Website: macys
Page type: customer-info-address
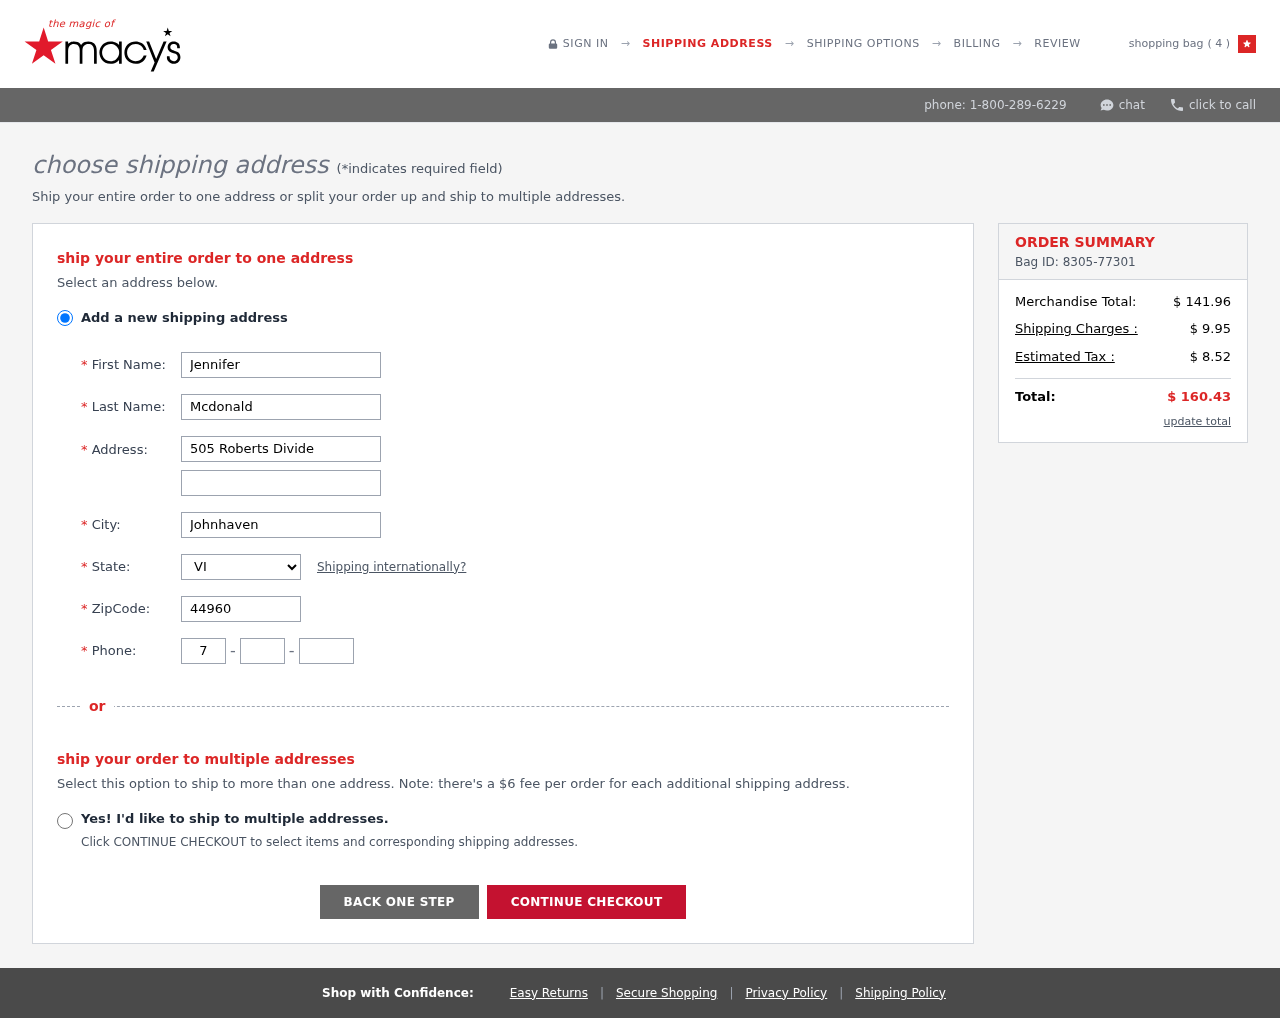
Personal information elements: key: PII_CITY
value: Johnhaven
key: PII_FIRSTNAME
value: Jennifer
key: PII_LASTNAME
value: Mcdonald
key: PII_PHONE_AREA
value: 779
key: PII_PHONE_PREFIX
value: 761
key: PII_PHONE_SUFFIX
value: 8192
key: PII_POSTCODE
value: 44960
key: PII_STATE_ABBR
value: VI
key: PII_STREET
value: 505 Roberts Divide
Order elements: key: ORDER_NUM_ITEMS
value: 4
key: ORDER_ID
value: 8305-77301
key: ORDER_SUBTOTAL
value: $ 141.96
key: ORDER_SHIPPING_COST
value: $ 9.95
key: ORDER_TAX
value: $ 8.52
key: ORDER_TOTAL
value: $ 160.43